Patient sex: M
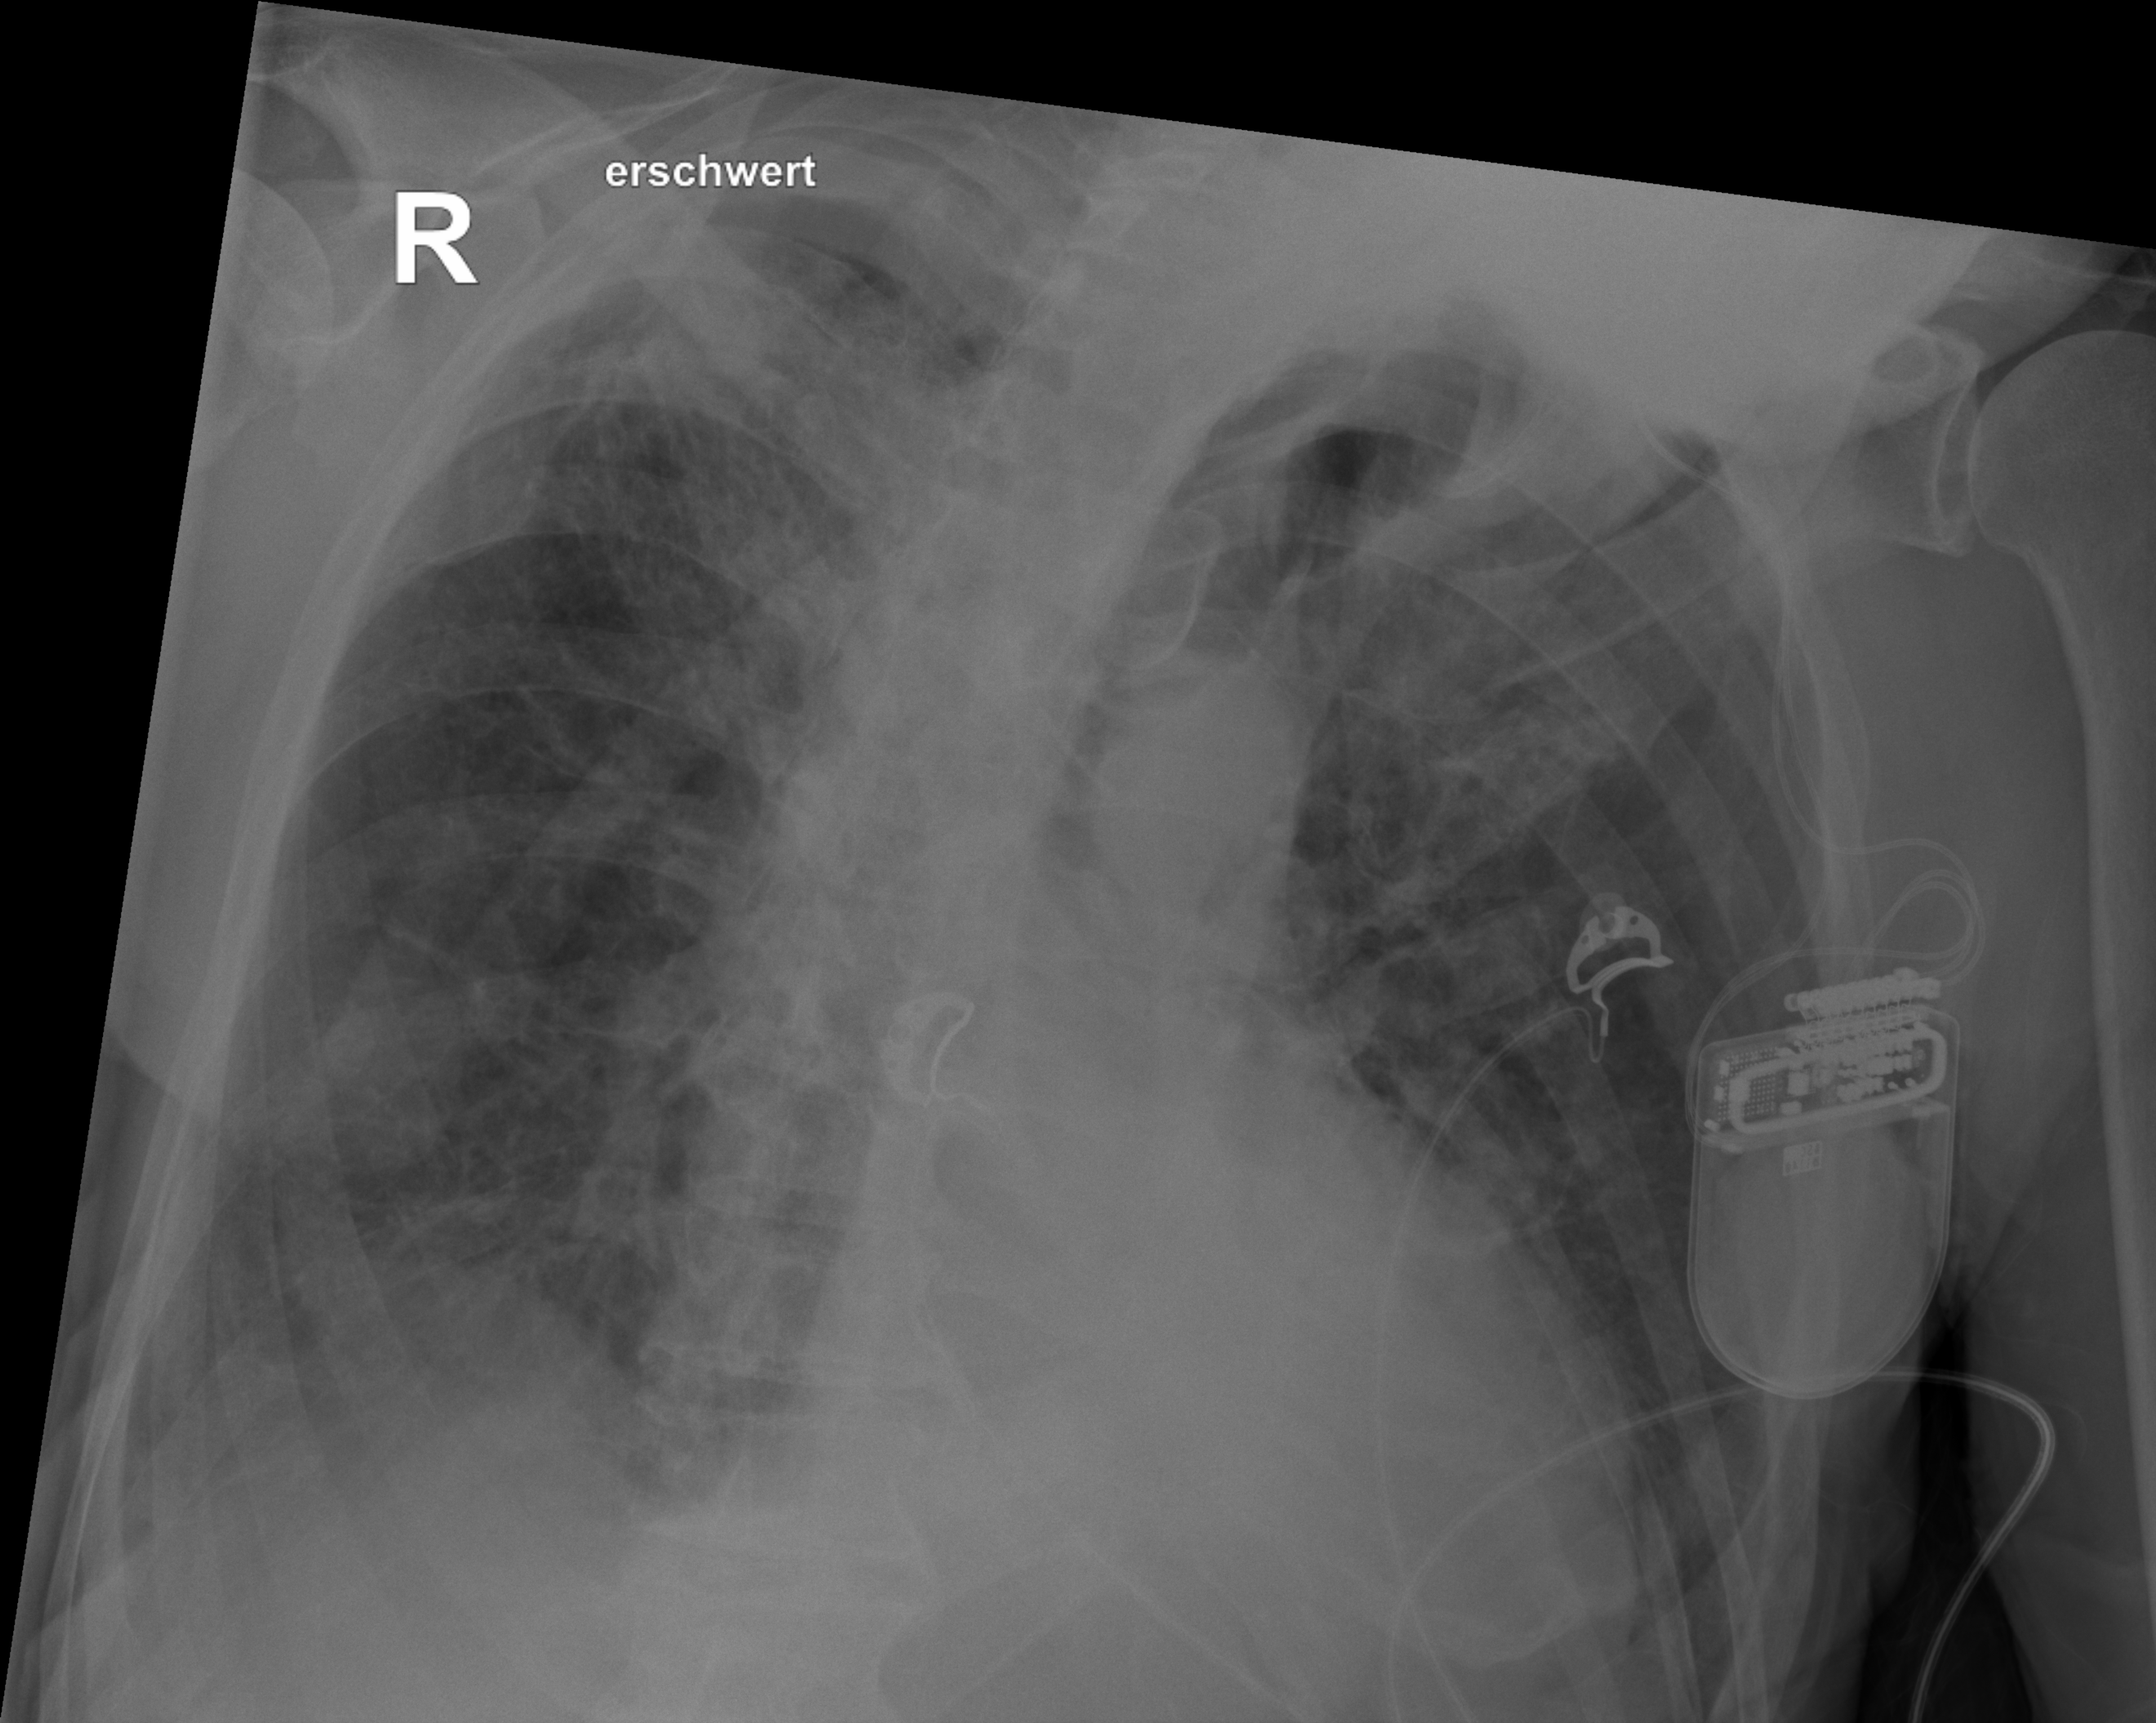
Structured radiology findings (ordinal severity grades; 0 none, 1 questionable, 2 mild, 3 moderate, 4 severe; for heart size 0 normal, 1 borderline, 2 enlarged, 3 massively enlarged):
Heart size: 1
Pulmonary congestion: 2
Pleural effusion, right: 2
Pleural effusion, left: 0
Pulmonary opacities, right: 3
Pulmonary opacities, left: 2
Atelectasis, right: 3
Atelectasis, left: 2